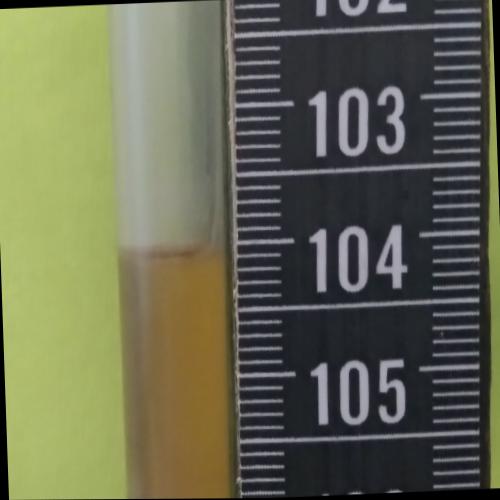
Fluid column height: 104.1 cm